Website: bh-photo
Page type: billing-address
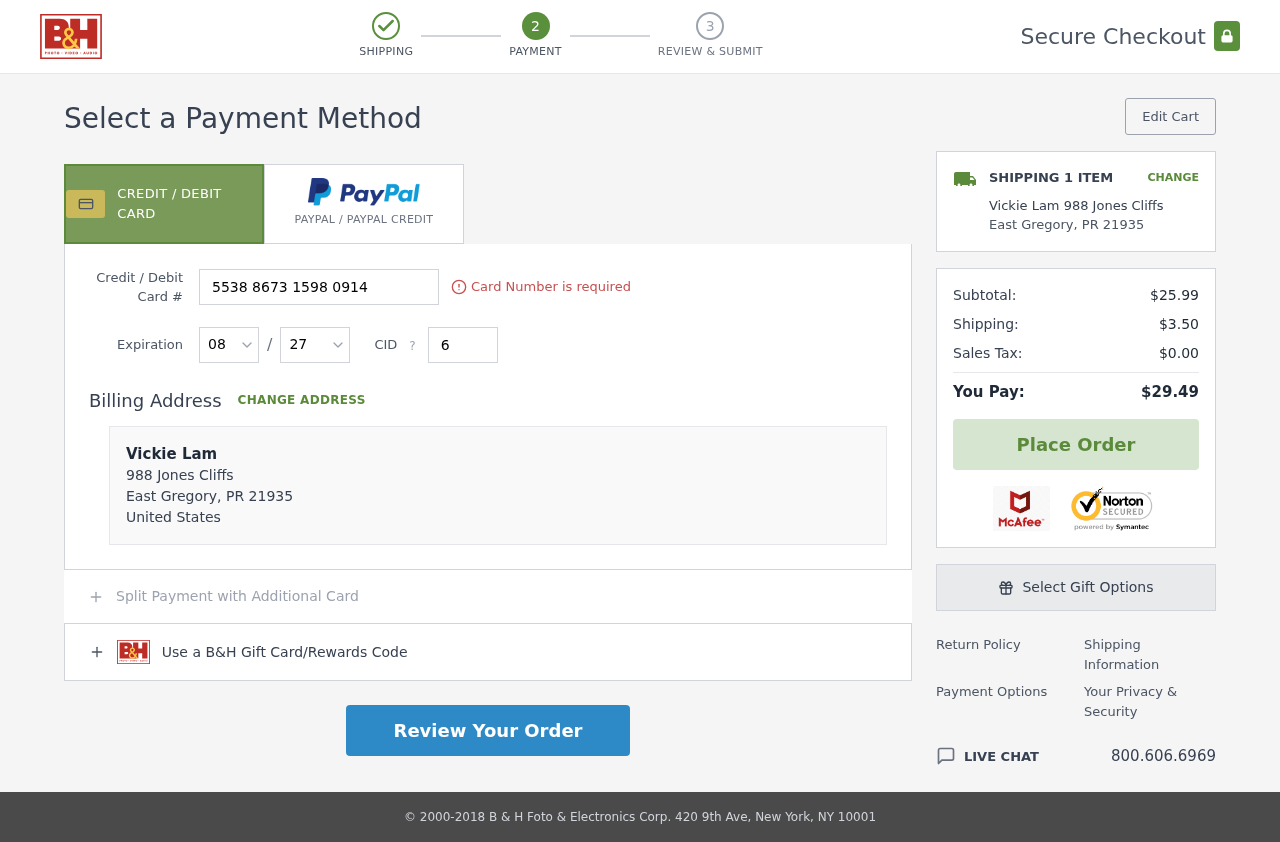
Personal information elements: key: PII_CARD_CVV
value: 675
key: PII_CARD_EXPIRY_MONTH
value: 08
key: PII_CARD_EXPIRY_YEAR
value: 27
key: PII_CARD_NUMBER
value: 5538 8673 1598 0914
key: PII_CITY
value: East Gregory
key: PII_COUNTRY
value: United States
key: PII_FULLNAME
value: Vickie Lam
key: PII_FULLNAME2
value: Vickie Lam
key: PII_POSTCODE
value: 21935
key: PII_STATE_ABBR
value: PR
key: PII_STREET
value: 988 Jones Cliffs
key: PII_STATE
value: PR
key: PII_POSTCODE_FULL
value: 21935
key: PII_POSTCODE_NUMERIC
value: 21935
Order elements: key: ORDER_NUM_ITEMS
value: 1
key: ORDER_SUBTOTAL
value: $25.99
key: ORDER_SHIPPING_COST
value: $3.50
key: ORDER_TAX
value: $0.00
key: ORDER_TOTAL
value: $29.49